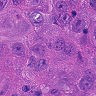
Metastatic tissue present: yes